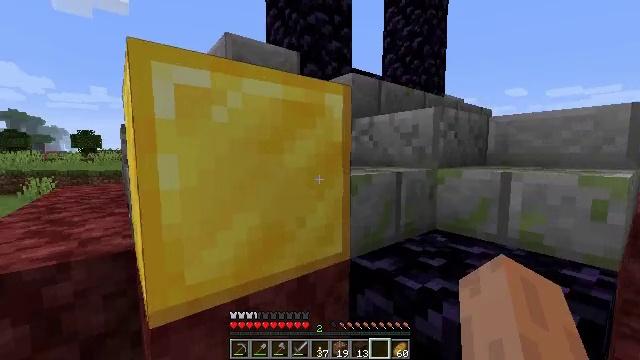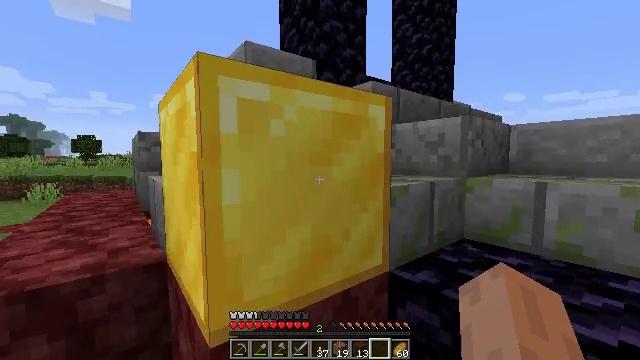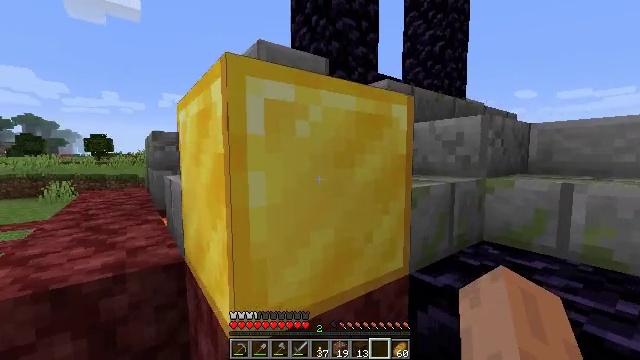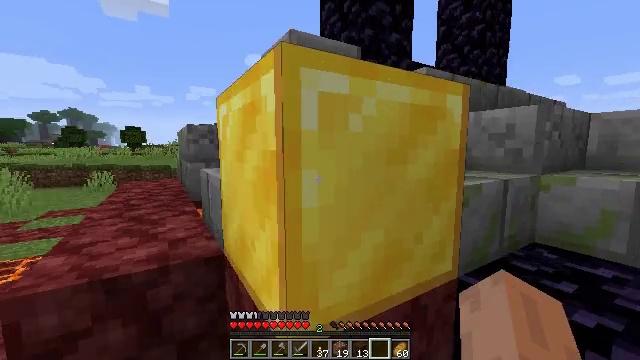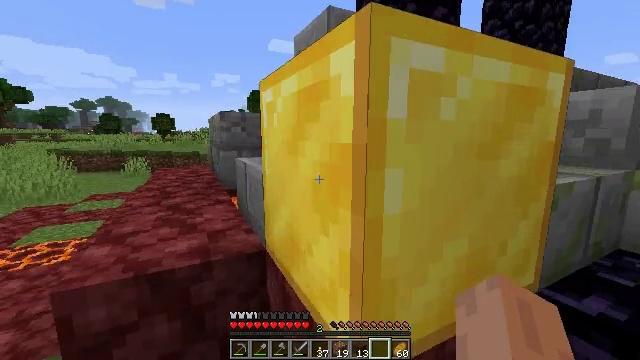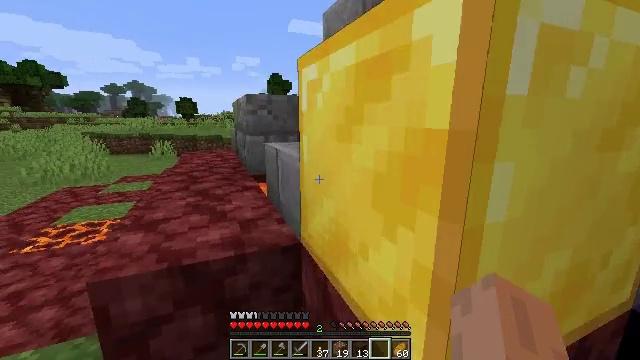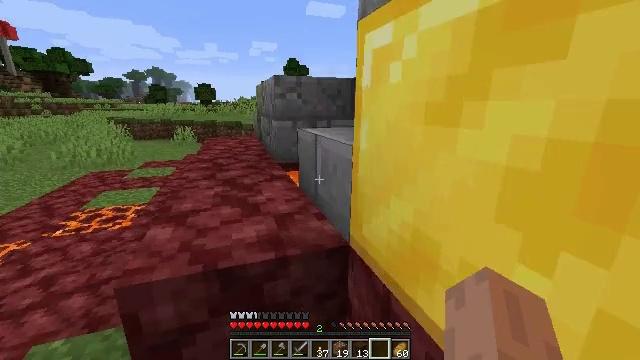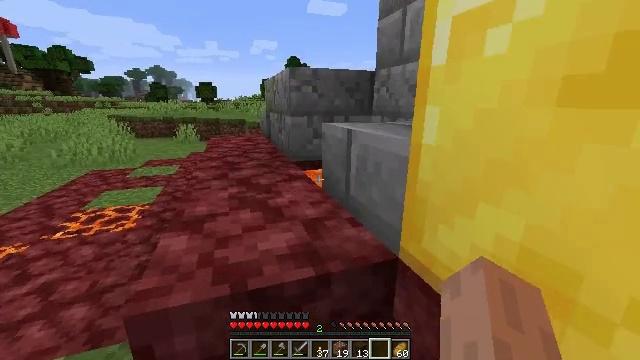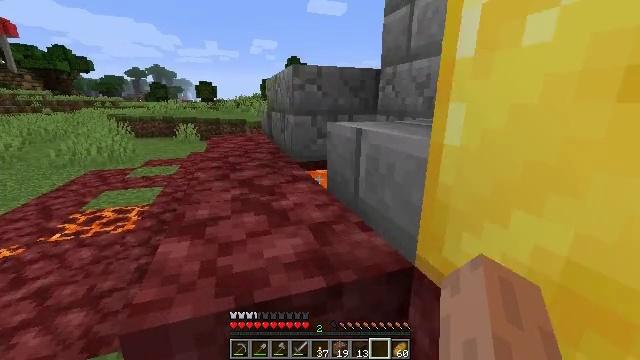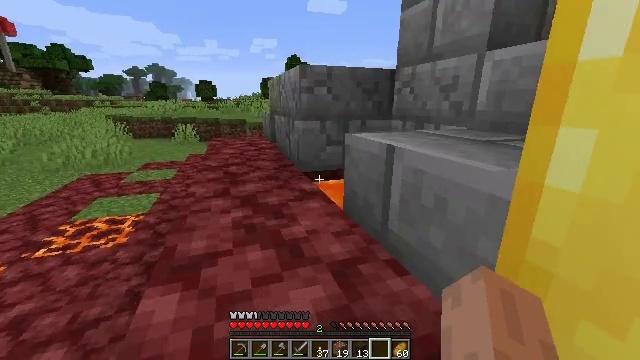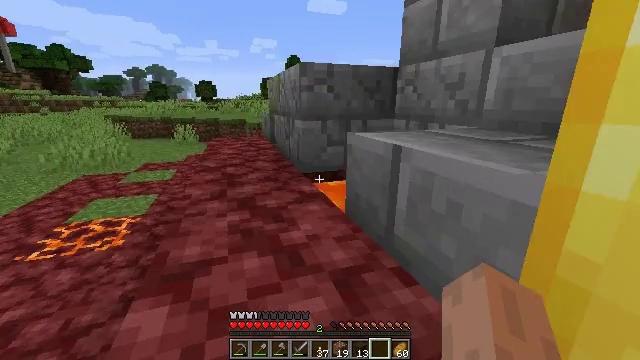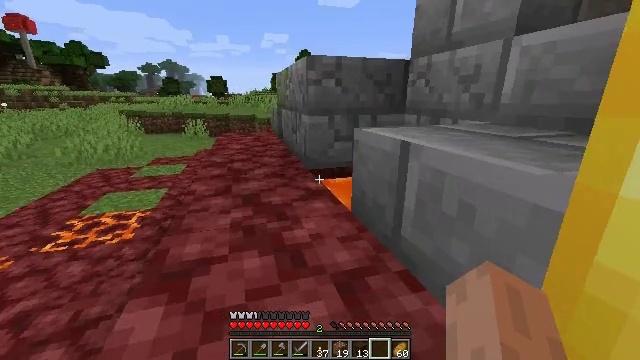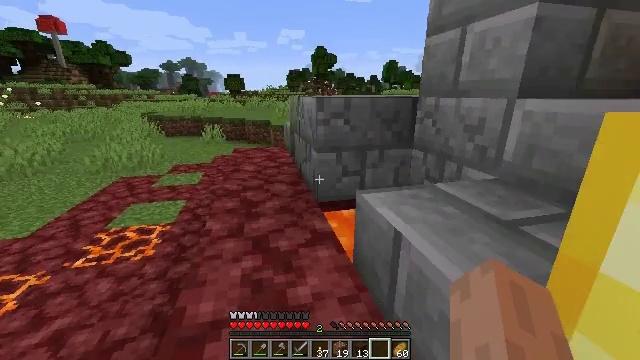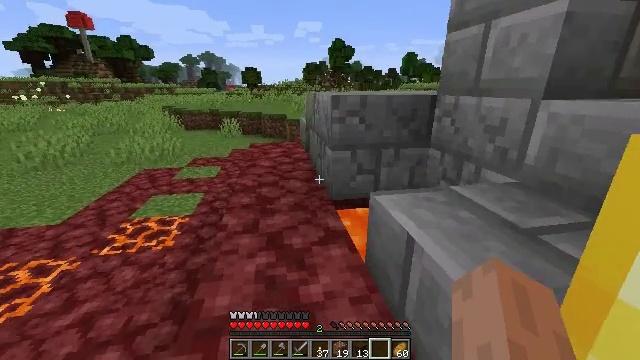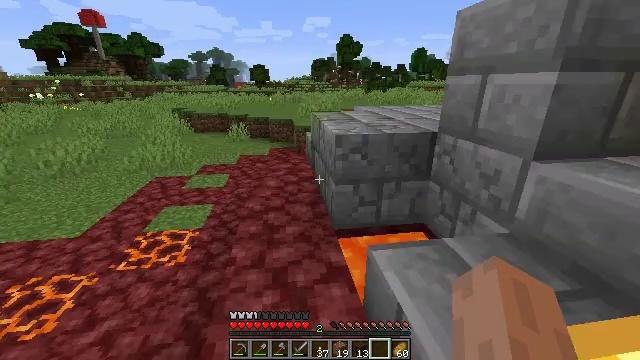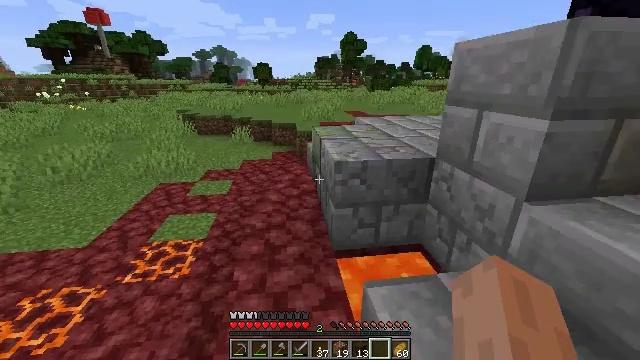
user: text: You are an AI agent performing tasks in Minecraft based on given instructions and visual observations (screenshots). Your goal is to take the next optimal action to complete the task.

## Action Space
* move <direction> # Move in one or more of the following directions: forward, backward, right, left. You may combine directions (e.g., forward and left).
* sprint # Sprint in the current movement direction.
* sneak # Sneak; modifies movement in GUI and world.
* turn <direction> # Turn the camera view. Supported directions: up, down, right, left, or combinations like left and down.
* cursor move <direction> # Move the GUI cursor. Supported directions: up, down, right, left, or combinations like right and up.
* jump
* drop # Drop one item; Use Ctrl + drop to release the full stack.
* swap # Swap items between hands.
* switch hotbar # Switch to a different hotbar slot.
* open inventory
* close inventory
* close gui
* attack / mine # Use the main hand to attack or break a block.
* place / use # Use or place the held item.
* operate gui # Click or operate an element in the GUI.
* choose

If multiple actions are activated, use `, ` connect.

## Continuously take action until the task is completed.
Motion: motion action
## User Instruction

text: Remove golden leggings from the inventory.
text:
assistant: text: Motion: move left, turn up
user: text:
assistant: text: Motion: move forward and move left, turn left
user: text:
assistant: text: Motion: move forward and move left, turn left and down
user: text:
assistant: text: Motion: move forward and move left, turn left and down
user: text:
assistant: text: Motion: move forward and move left, turn left and down
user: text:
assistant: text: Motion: move forward and move left, turn left and down
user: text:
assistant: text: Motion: move forward and move left
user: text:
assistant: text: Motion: move forward
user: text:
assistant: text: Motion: move forward
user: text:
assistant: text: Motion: move forward
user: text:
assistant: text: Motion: move forward, turn left and down
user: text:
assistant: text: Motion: move forward, turn left, jump
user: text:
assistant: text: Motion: move forward, turn left and down, jump
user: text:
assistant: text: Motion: move forward, turn left, jump
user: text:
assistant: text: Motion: move forward
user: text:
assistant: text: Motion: move forward, turn left and down
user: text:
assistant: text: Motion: move forward
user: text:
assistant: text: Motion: move forward
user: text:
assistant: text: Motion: move forward
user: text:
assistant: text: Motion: move forward
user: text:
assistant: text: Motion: move forward
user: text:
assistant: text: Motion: move forward
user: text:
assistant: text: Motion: move forward and move left, turn down
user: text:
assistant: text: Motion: move forward and move left
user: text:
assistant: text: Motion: move forward and move left
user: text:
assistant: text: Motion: move forward and move left, turn right
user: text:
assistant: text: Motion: move forward and move left, turn right
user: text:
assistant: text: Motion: move forward, turn right
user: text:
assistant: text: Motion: move forward, turn right
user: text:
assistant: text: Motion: move forward, turn right